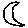
Label: moon